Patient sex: F
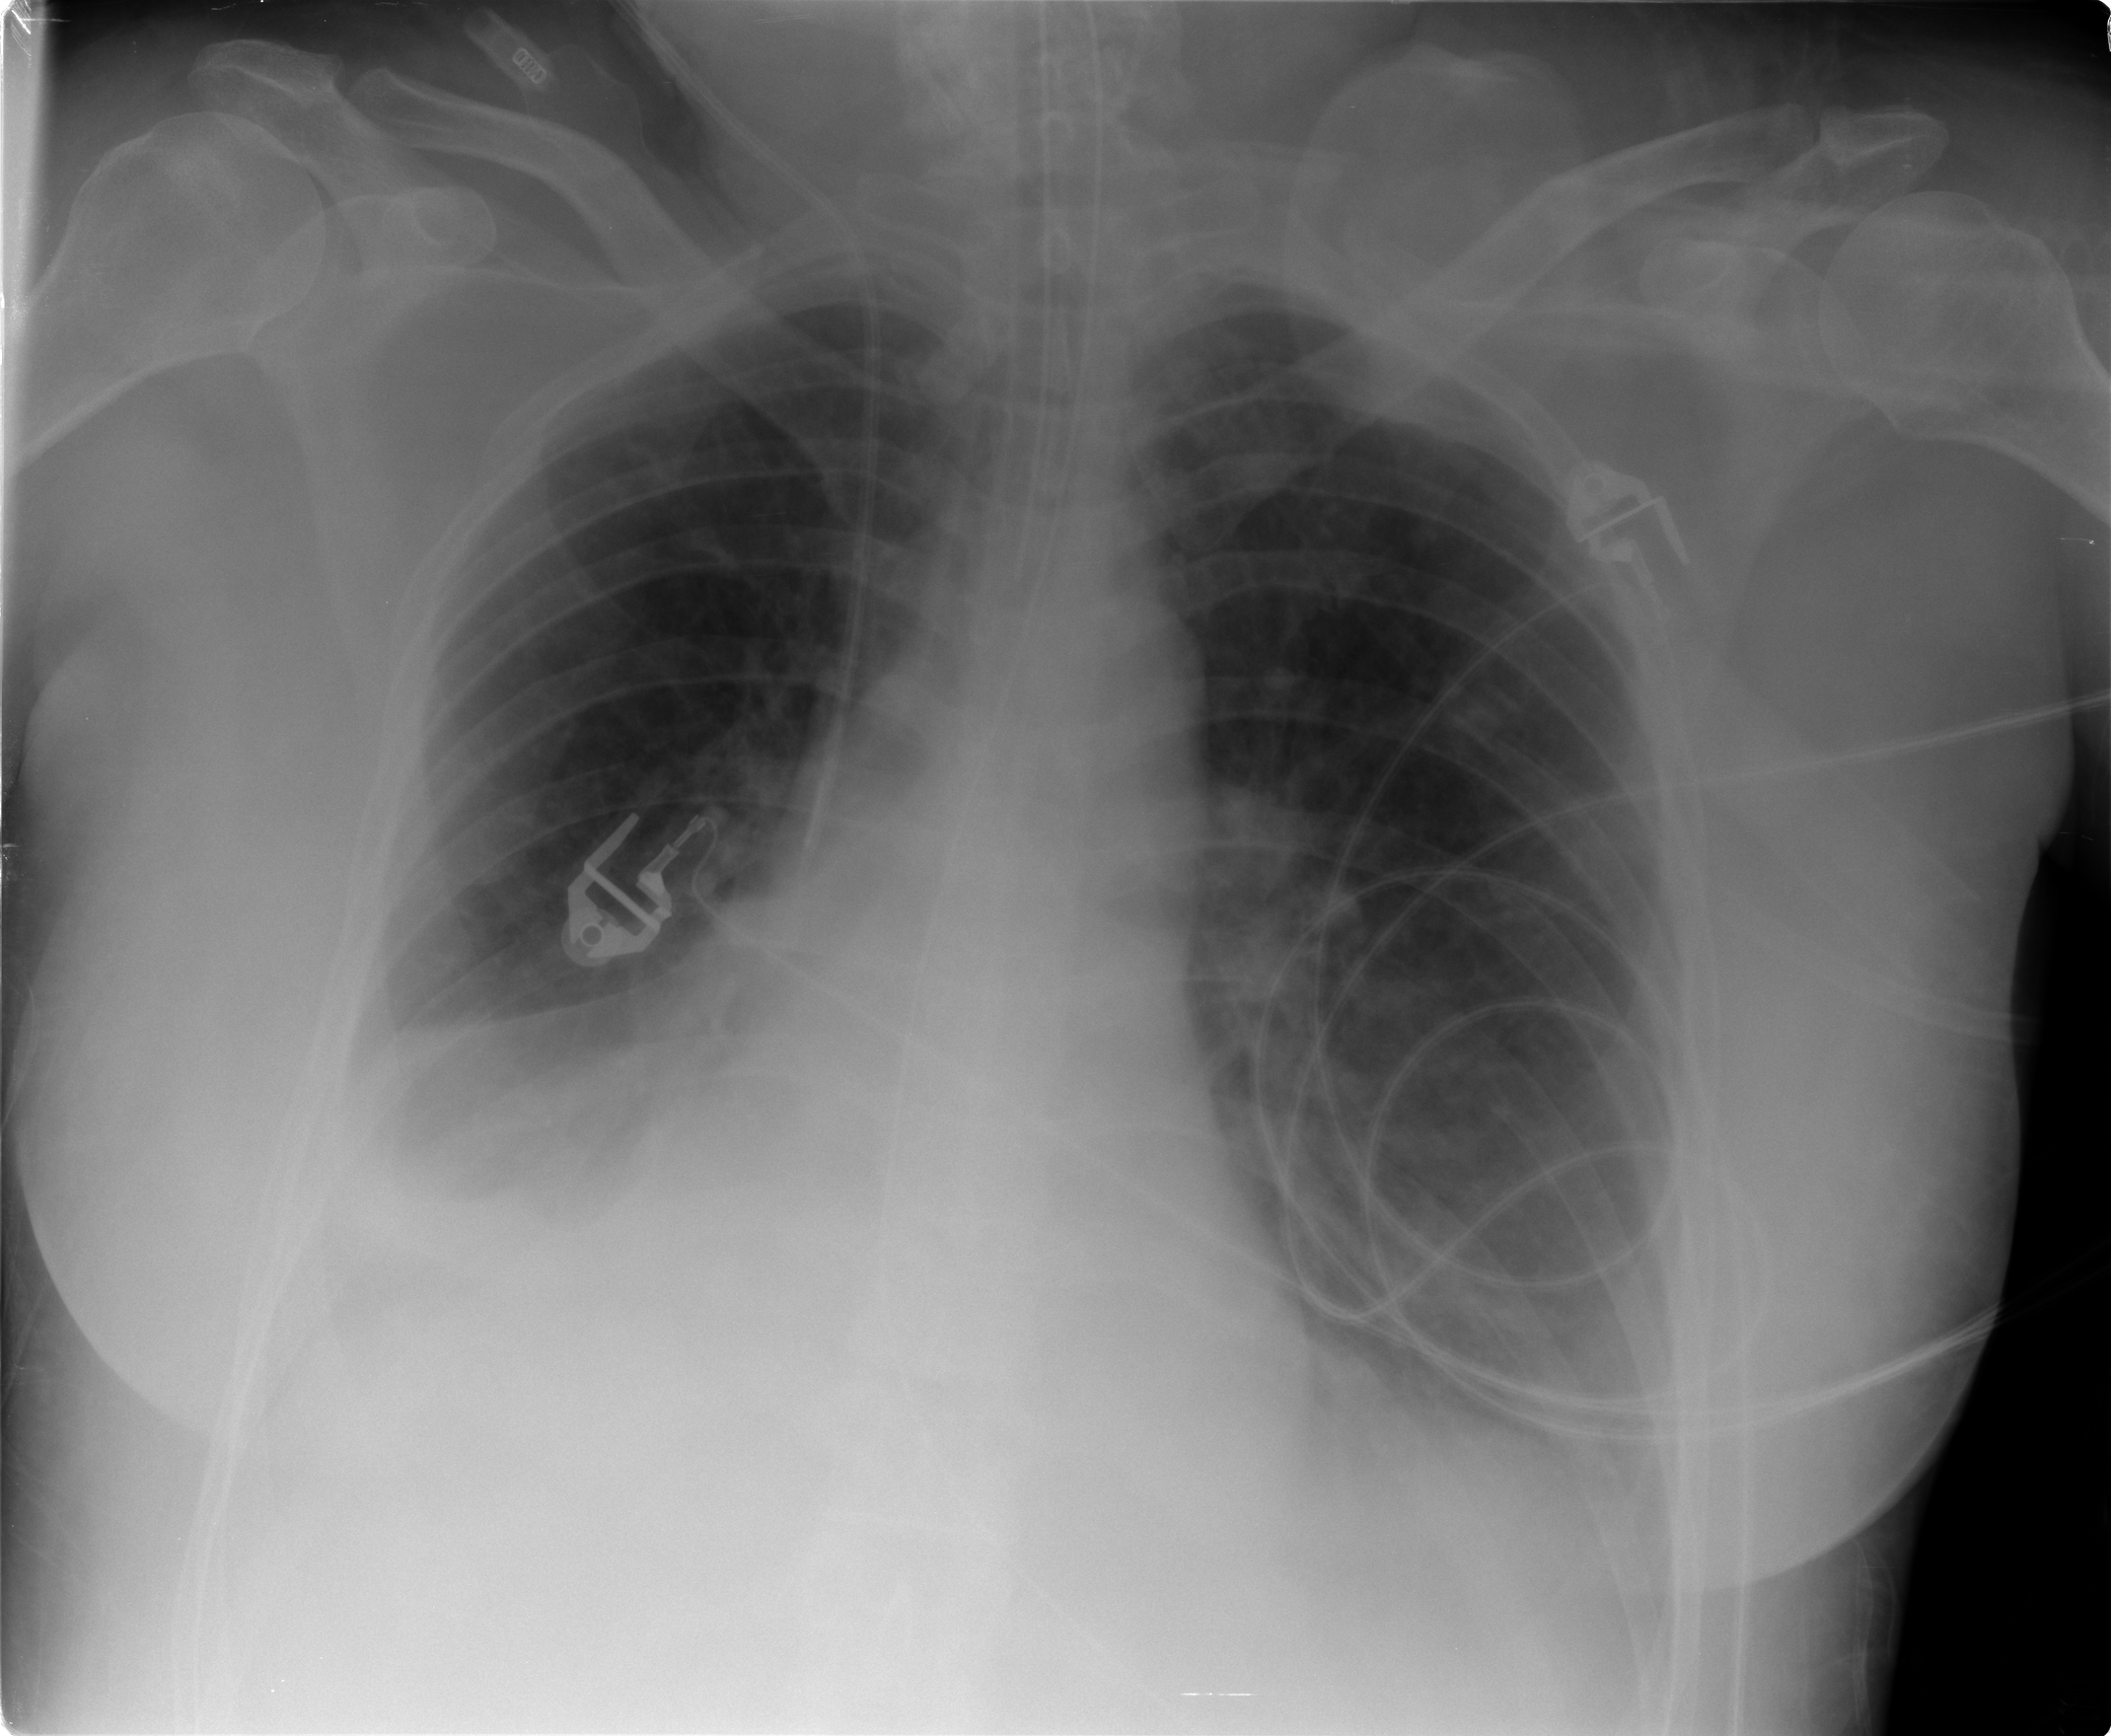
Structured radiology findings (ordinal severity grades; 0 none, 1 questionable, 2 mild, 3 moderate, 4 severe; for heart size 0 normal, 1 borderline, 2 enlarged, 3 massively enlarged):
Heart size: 1
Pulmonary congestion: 1
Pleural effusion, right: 2
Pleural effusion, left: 2
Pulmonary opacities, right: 2
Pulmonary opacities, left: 1
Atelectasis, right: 2
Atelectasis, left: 2